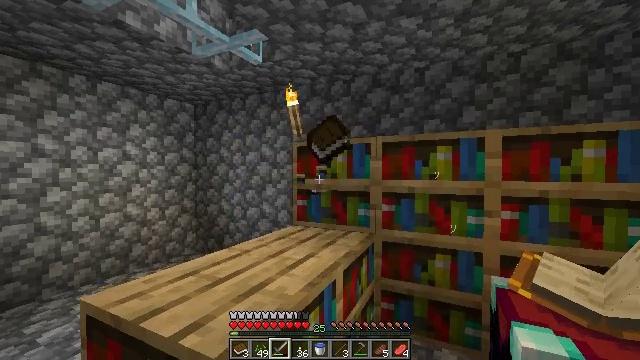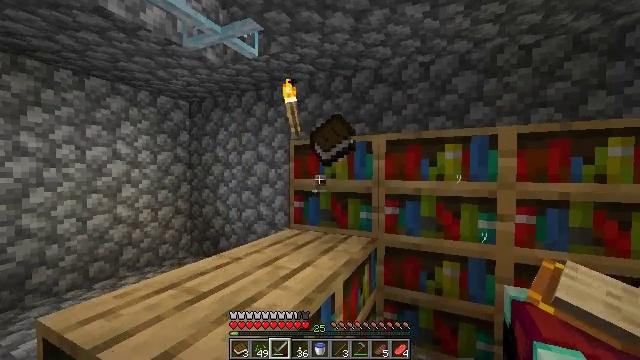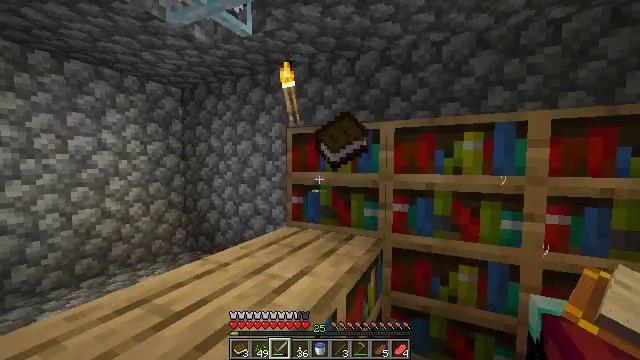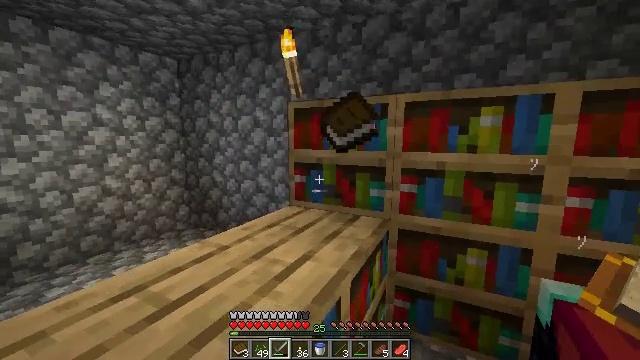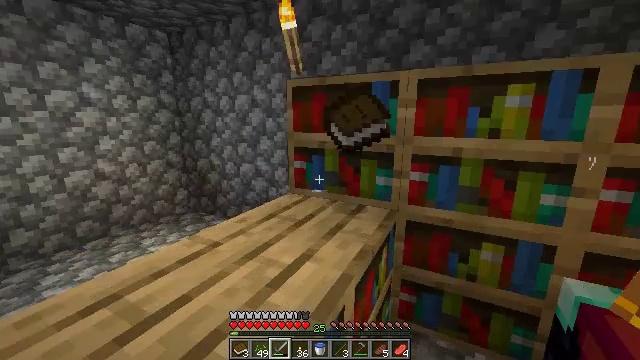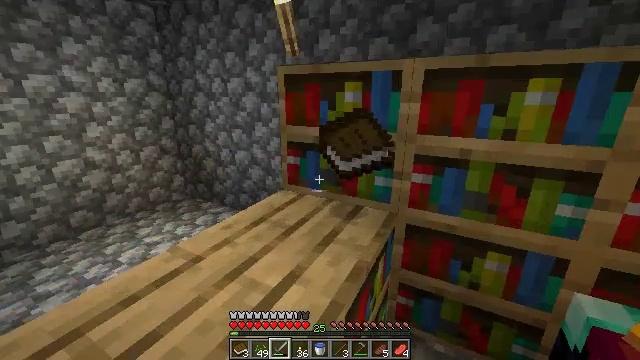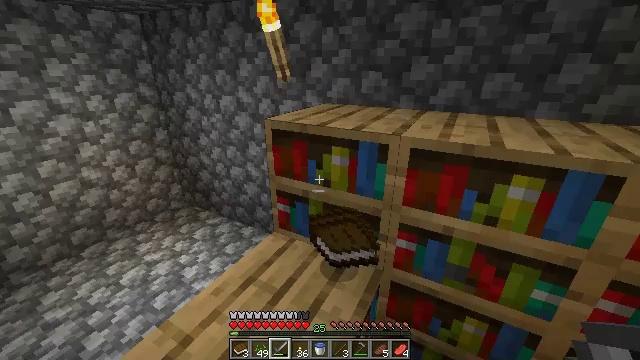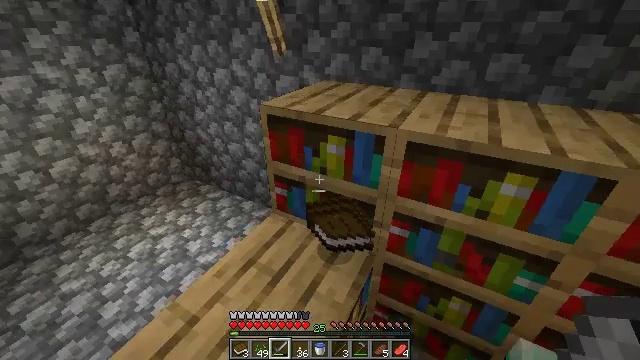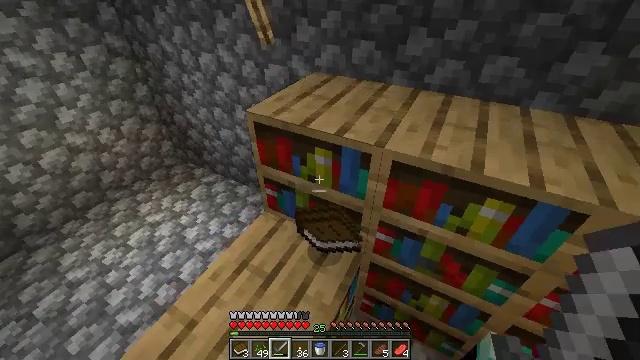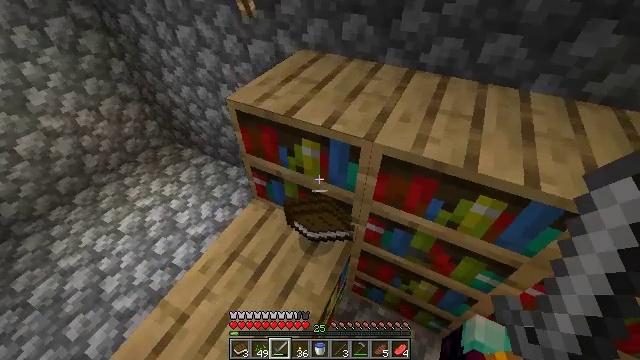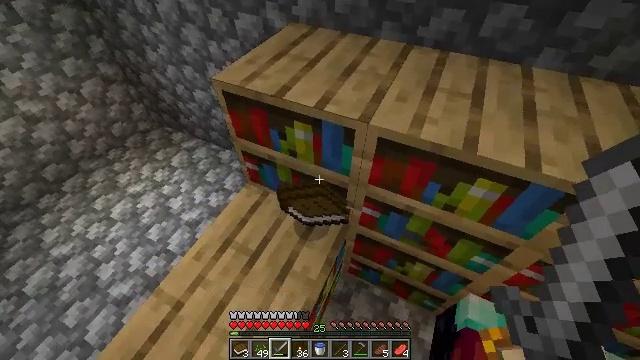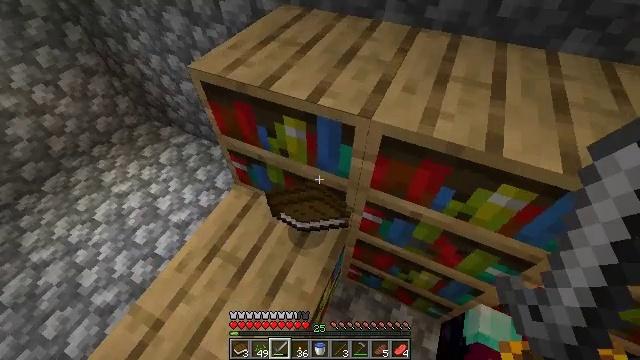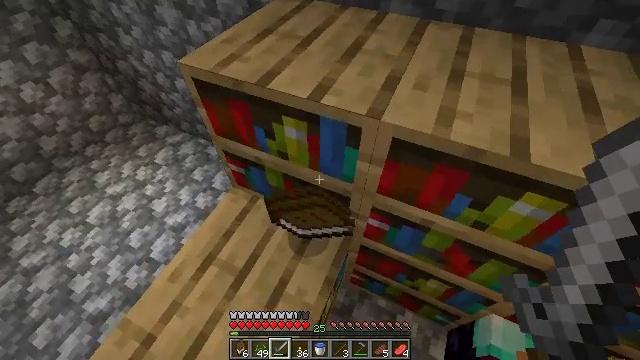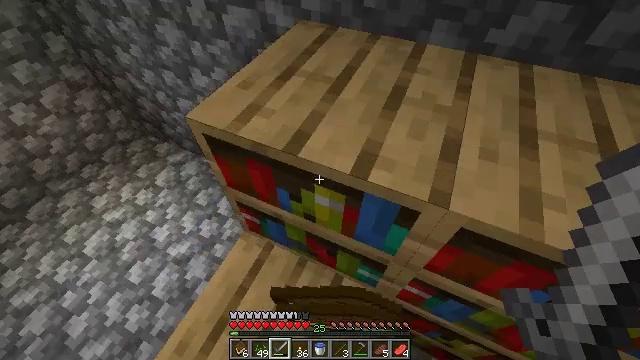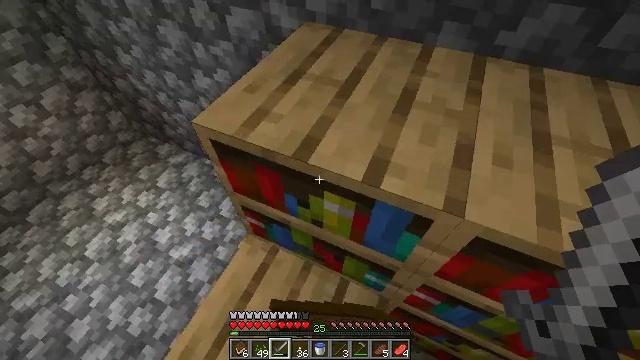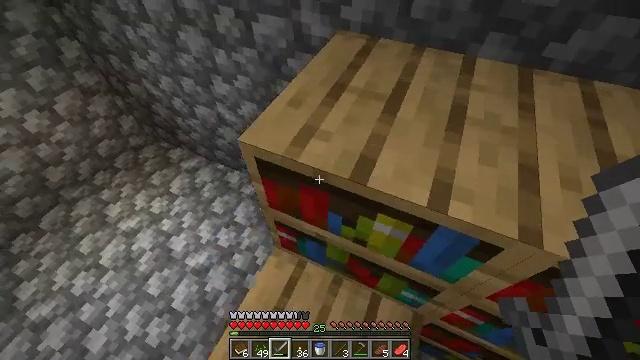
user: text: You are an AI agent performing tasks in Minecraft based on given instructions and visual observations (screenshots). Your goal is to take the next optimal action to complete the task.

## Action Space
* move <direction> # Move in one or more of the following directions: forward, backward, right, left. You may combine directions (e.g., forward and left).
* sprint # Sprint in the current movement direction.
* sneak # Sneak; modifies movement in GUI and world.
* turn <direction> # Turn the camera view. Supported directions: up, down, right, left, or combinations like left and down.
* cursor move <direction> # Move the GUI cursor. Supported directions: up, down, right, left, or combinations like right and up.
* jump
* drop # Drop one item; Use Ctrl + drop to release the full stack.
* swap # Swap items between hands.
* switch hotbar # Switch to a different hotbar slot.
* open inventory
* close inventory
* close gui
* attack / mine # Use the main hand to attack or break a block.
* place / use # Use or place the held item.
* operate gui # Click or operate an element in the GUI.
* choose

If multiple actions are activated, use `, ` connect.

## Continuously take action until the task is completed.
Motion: motion action
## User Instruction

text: Collect books by breaking the bookshelf.
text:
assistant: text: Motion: move forward
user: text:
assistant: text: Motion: move forward, turn down
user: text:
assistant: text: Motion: move forward, turn down
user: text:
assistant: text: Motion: move forward, turn down
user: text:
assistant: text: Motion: move forward, turn down, jump
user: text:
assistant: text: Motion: move forward, turn down, jump
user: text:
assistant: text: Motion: move forward, turn down, jump
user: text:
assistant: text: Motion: move forward, turn down, jump
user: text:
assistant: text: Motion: move forward, turn right and down
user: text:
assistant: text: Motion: move forward, turn right and down
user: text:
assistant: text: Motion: move forward and move left, turn down
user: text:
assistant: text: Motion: move forward and move left
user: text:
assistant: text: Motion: move forward and move left
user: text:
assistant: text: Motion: move left
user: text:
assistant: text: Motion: move back and move left
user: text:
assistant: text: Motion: move back, turn right and down
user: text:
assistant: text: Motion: move back and move right, turn right
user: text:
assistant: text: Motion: move back and move right, turn right and up
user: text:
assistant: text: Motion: move back and move right, turn right and up
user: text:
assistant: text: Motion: move back and move right, turn right
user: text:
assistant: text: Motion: move back and move right
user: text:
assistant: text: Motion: move back and move right, turn right and up
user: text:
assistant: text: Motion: move back and move right
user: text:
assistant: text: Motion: move back and move right
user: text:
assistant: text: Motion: move back
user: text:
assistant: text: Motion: move back
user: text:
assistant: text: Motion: move back
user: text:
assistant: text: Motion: move back and move right, turn right and up
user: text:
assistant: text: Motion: move back and move right, turn right and up
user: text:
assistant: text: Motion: move right, turn right and up